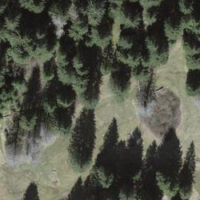
EUNIS habitat code: 43
Species observed at this site:
Prunella vulgaris